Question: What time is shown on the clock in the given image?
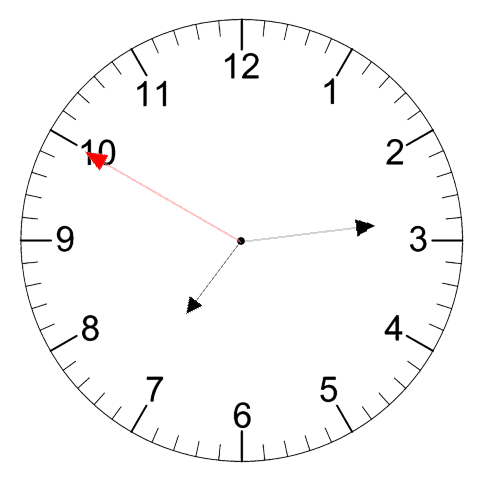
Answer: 07:13:50